A bearing vibration time series has been folded into this square grayscale image, one row per segment of consecutive samples. Determine the bearing's health state. Answer with exactly one of: normal, inner_race, outer_race, ball.
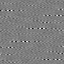
Answer: inner_race